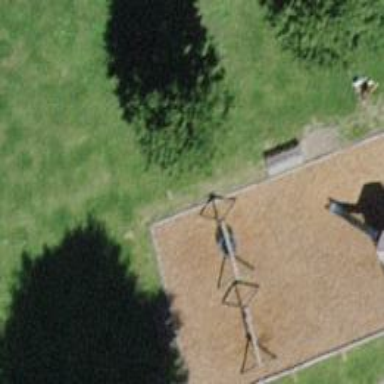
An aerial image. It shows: Playground with basket swing.